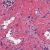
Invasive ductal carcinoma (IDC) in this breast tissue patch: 1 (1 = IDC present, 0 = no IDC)